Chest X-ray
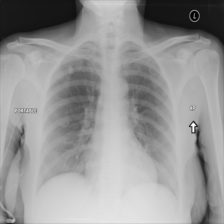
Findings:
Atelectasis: negative
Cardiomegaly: negative
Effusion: negative
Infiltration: negative
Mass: negative
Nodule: negative
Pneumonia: negative
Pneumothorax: negative
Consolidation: negative
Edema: negative
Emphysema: negative
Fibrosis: negative
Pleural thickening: negative
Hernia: negative